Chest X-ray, AP view. Patient: 41 years old, sex M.
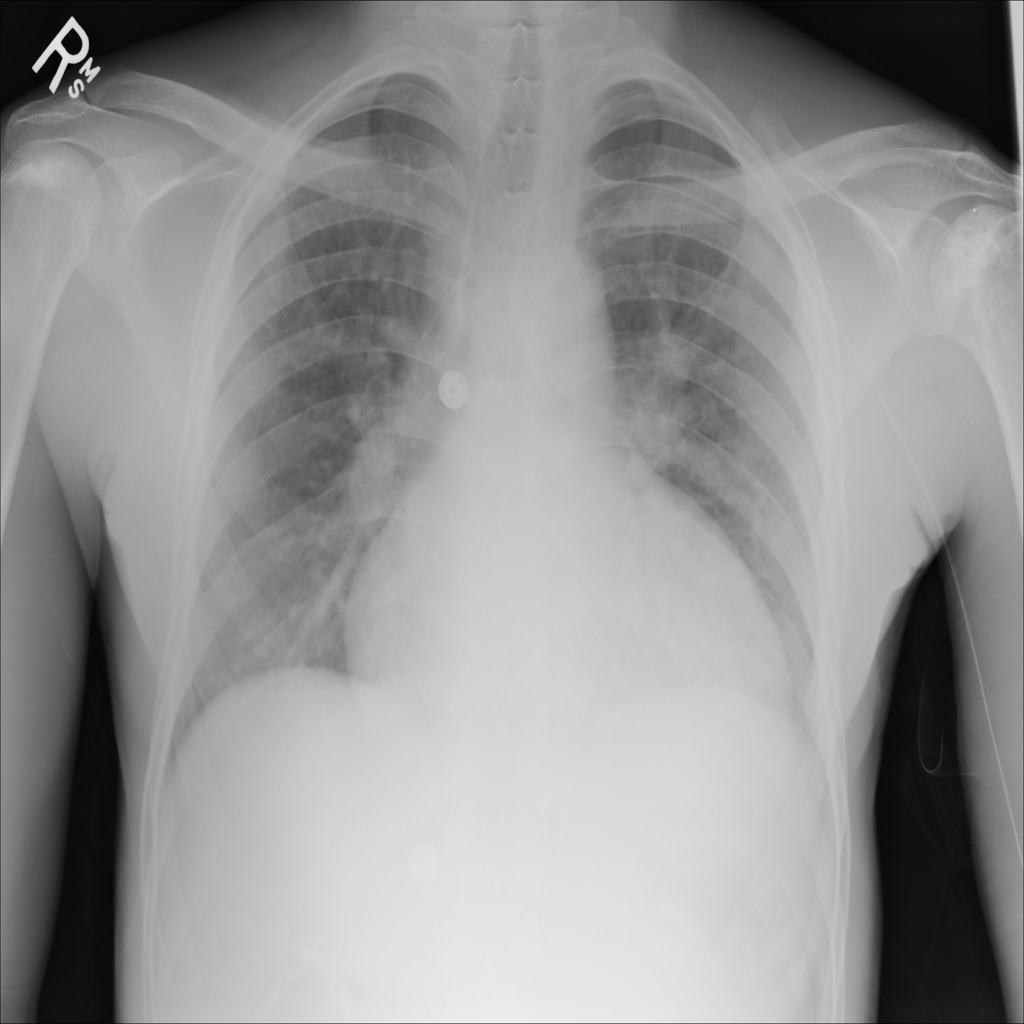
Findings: No Finding